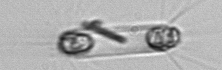
Label: Corethron_hystrix